Field crop: maize
Growth stage: 2
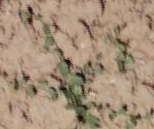
Species: convolvulus